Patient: sex F, age 31
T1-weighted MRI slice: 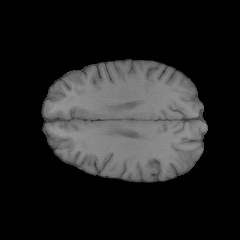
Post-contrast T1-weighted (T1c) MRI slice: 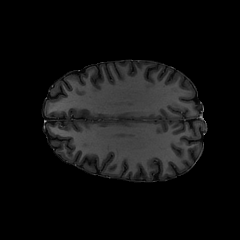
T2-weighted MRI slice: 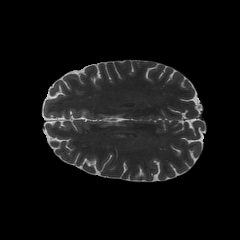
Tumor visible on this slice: no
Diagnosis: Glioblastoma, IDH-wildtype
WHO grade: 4